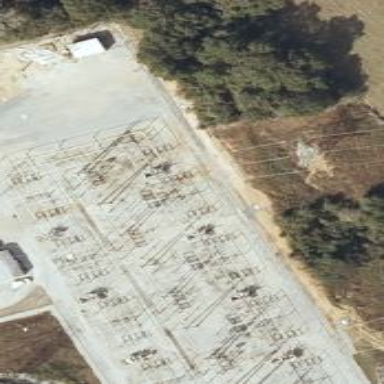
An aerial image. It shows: Switch used for power control.